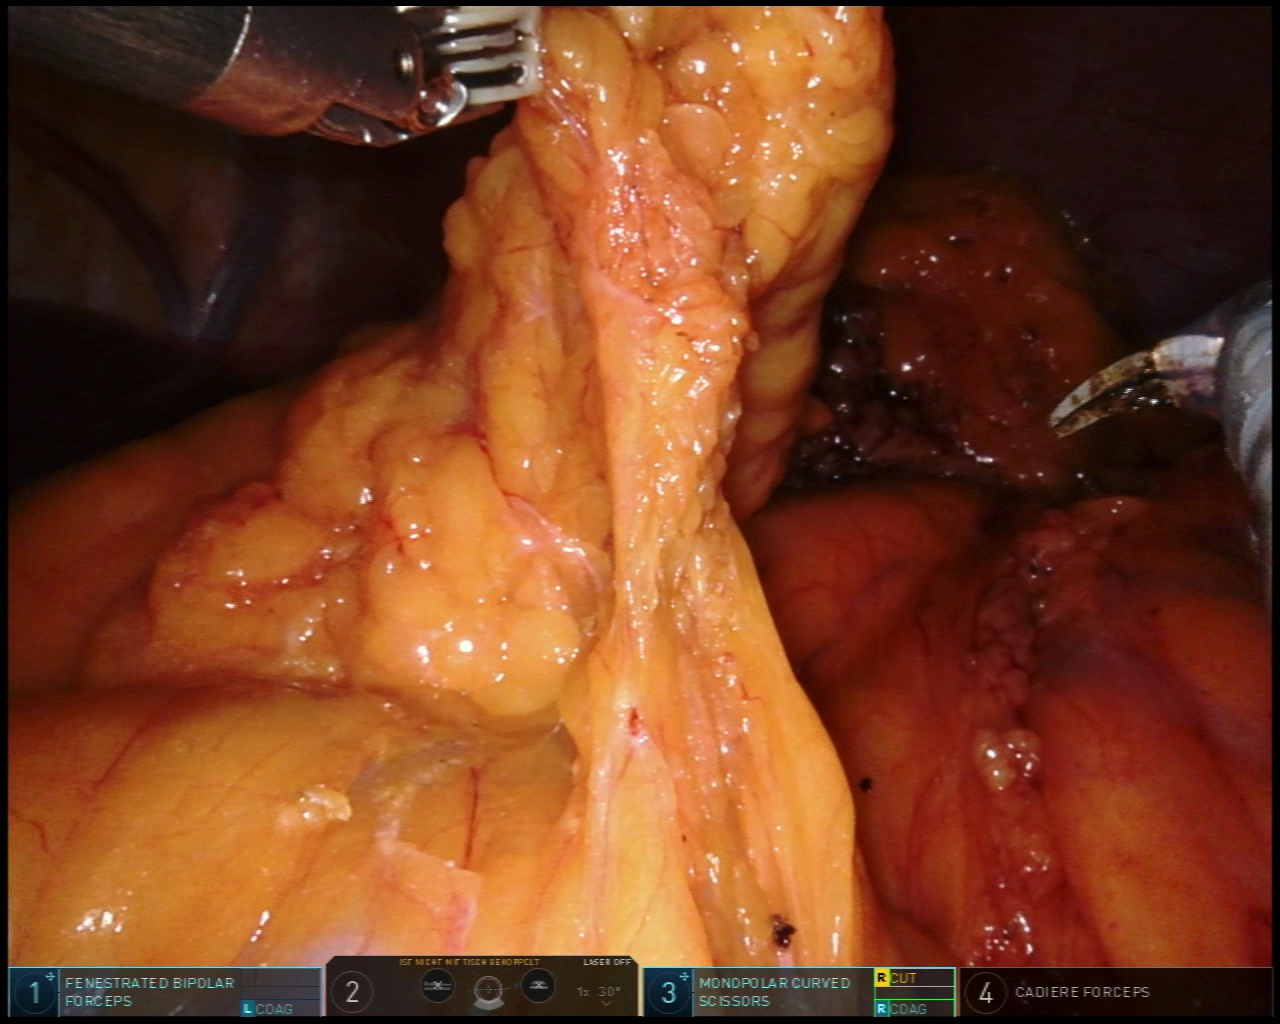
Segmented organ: liver
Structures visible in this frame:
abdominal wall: yes
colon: yes
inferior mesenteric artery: no
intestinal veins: no
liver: yes
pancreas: no
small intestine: no
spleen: no
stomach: no
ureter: no
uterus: no
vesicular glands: no